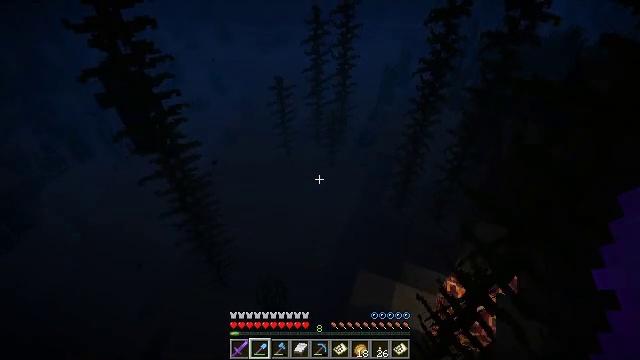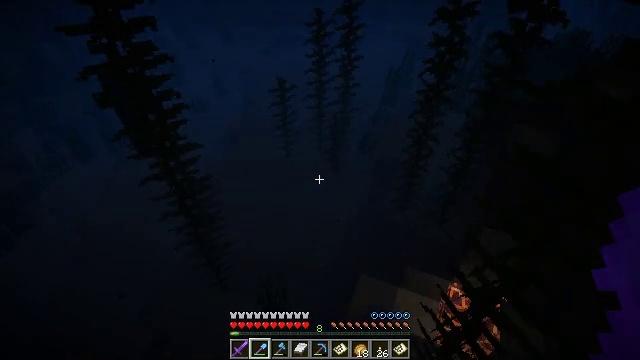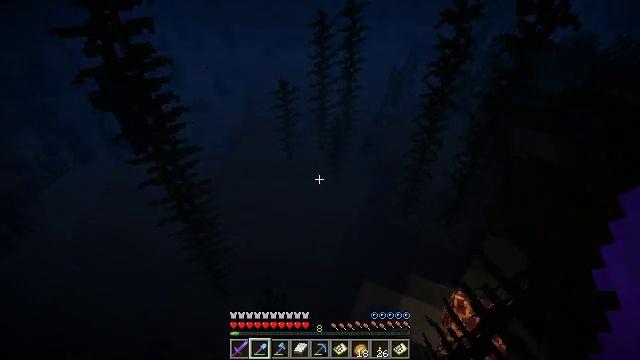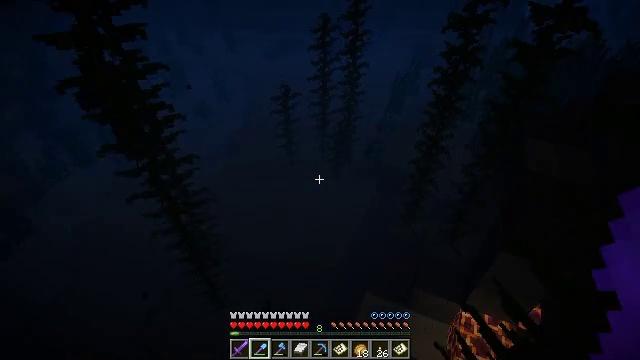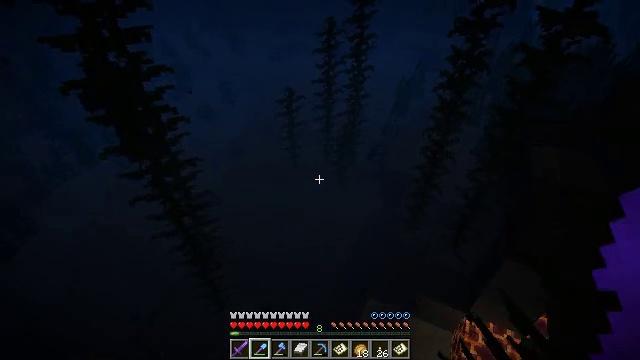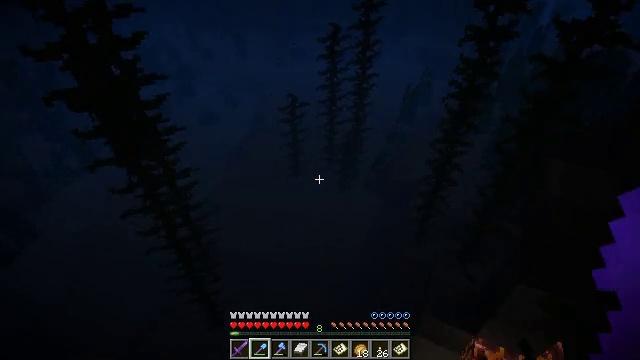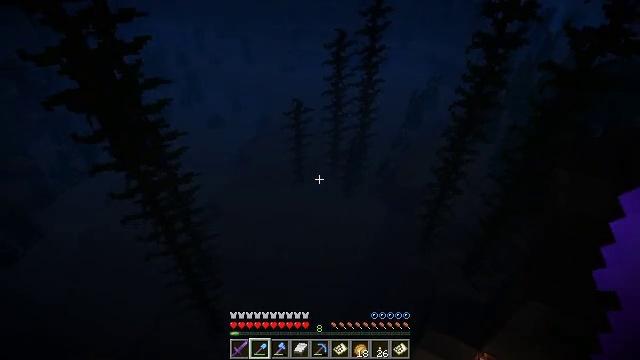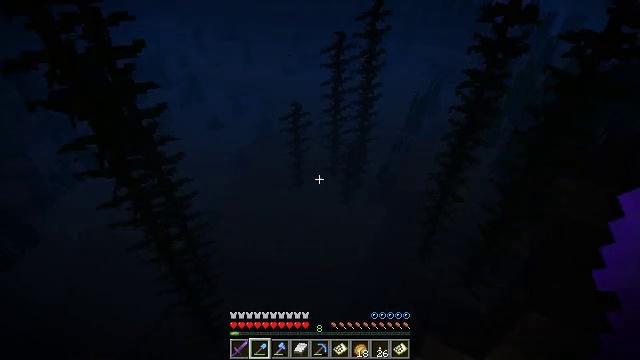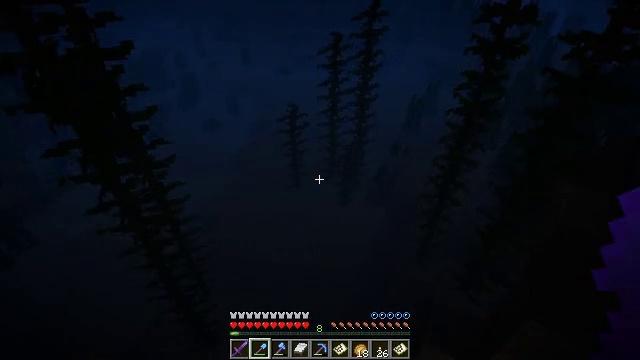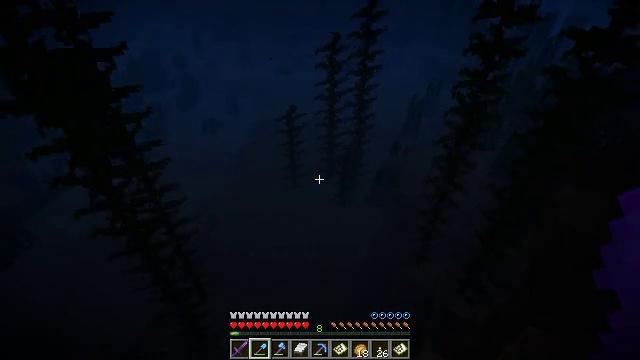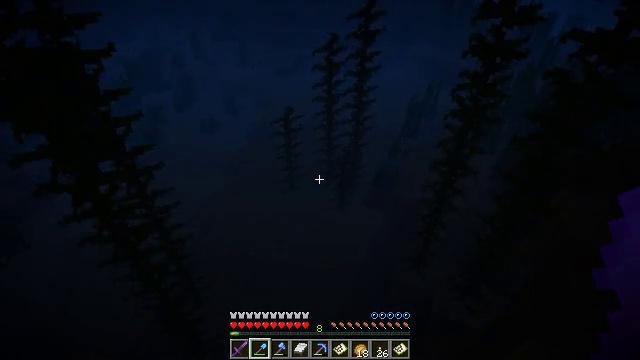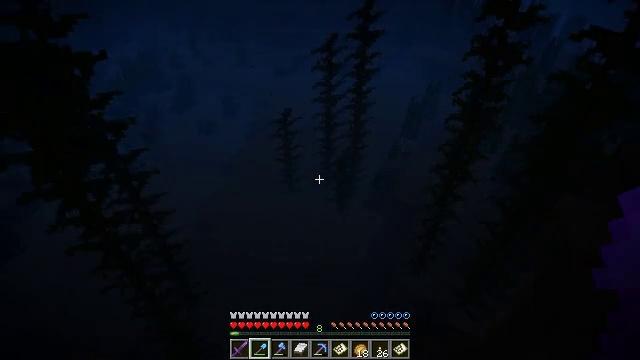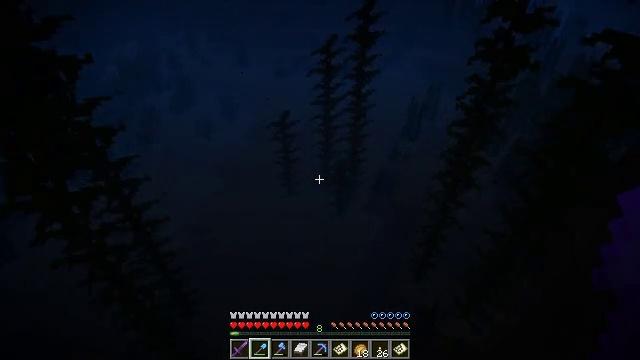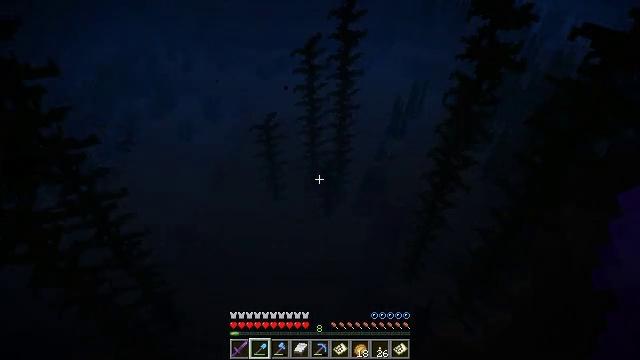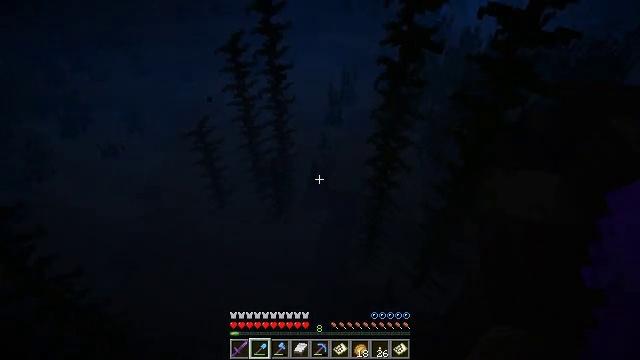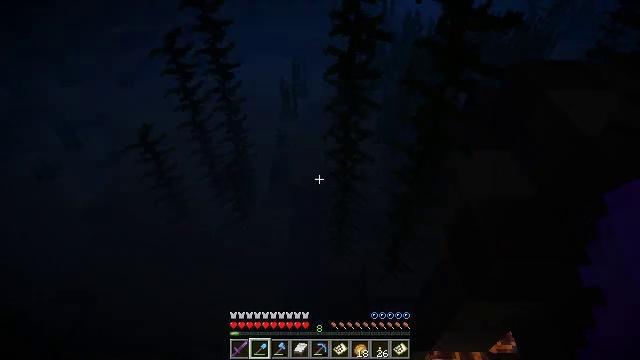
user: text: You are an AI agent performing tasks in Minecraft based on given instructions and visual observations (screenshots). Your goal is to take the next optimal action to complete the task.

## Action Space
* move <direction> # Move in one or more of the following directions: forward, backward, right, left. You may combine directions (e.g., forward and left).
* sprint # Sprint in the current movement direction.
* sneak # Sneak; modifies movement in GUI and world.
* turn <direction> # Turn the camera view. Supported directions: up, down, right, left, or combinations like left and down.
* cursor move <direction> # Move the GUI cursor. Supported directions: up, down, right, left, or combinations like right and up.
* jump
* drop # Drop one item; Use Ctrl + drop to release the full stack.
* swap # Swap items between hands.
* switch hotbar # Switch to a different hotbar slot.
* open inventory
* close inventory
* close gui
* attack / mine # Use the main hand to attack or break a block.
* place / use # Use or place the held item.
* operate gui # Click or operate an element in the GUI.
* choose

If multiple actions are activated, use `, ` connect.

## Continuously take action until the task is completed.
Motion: motion action
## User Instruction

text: Dive and mine the kelp.
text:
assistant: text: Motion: move forward
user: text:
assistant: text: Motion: move forward
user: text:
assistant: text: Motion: move forward
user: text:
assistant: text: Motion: move forward
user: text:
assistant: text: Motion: move forward and move right, turn left
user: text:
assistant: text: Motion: move forward and move right, turn left
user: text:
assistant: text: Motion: move forward and move right
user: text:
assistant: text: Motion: move forward and move right
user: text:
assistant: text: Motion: move forward
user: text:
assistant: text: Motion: move forward
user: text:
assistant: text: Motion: move forward
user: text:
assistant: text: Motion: move forward
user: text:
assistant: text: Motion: move forward, turn right
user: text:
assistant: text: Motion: move forward, turn right and down
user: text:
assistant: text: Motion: move forward, turn right and down
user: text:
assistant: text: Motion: move forward, turn right
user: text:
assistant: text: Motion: move forward, turn right
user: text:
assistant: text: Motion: move forward, turn right and down
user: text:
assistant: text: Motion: move forward, turn right and down
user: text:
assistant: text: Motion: move forward, turn right
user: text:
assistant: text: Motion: move forward
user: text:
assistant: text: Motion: move forward
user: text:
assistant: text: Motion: move forward
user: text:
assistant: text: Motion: move forward
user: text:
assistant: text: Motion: move forward
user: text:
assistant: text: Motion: move forward
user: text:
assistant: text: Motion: move forward
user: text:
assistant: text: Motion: move forward and move left
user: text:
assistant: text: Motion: move forward and move left
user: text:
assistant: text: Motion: move forward and move left